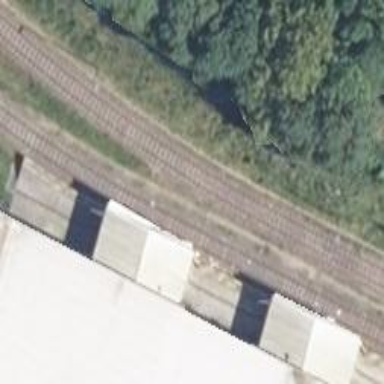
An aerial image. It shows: Railway yard.